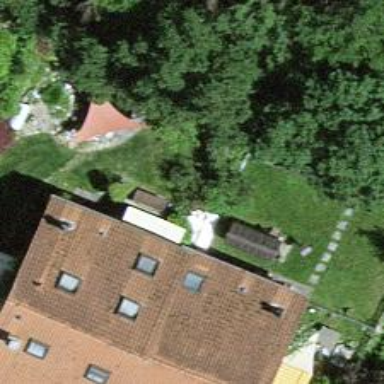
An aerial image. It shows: Residential building.